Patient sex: M
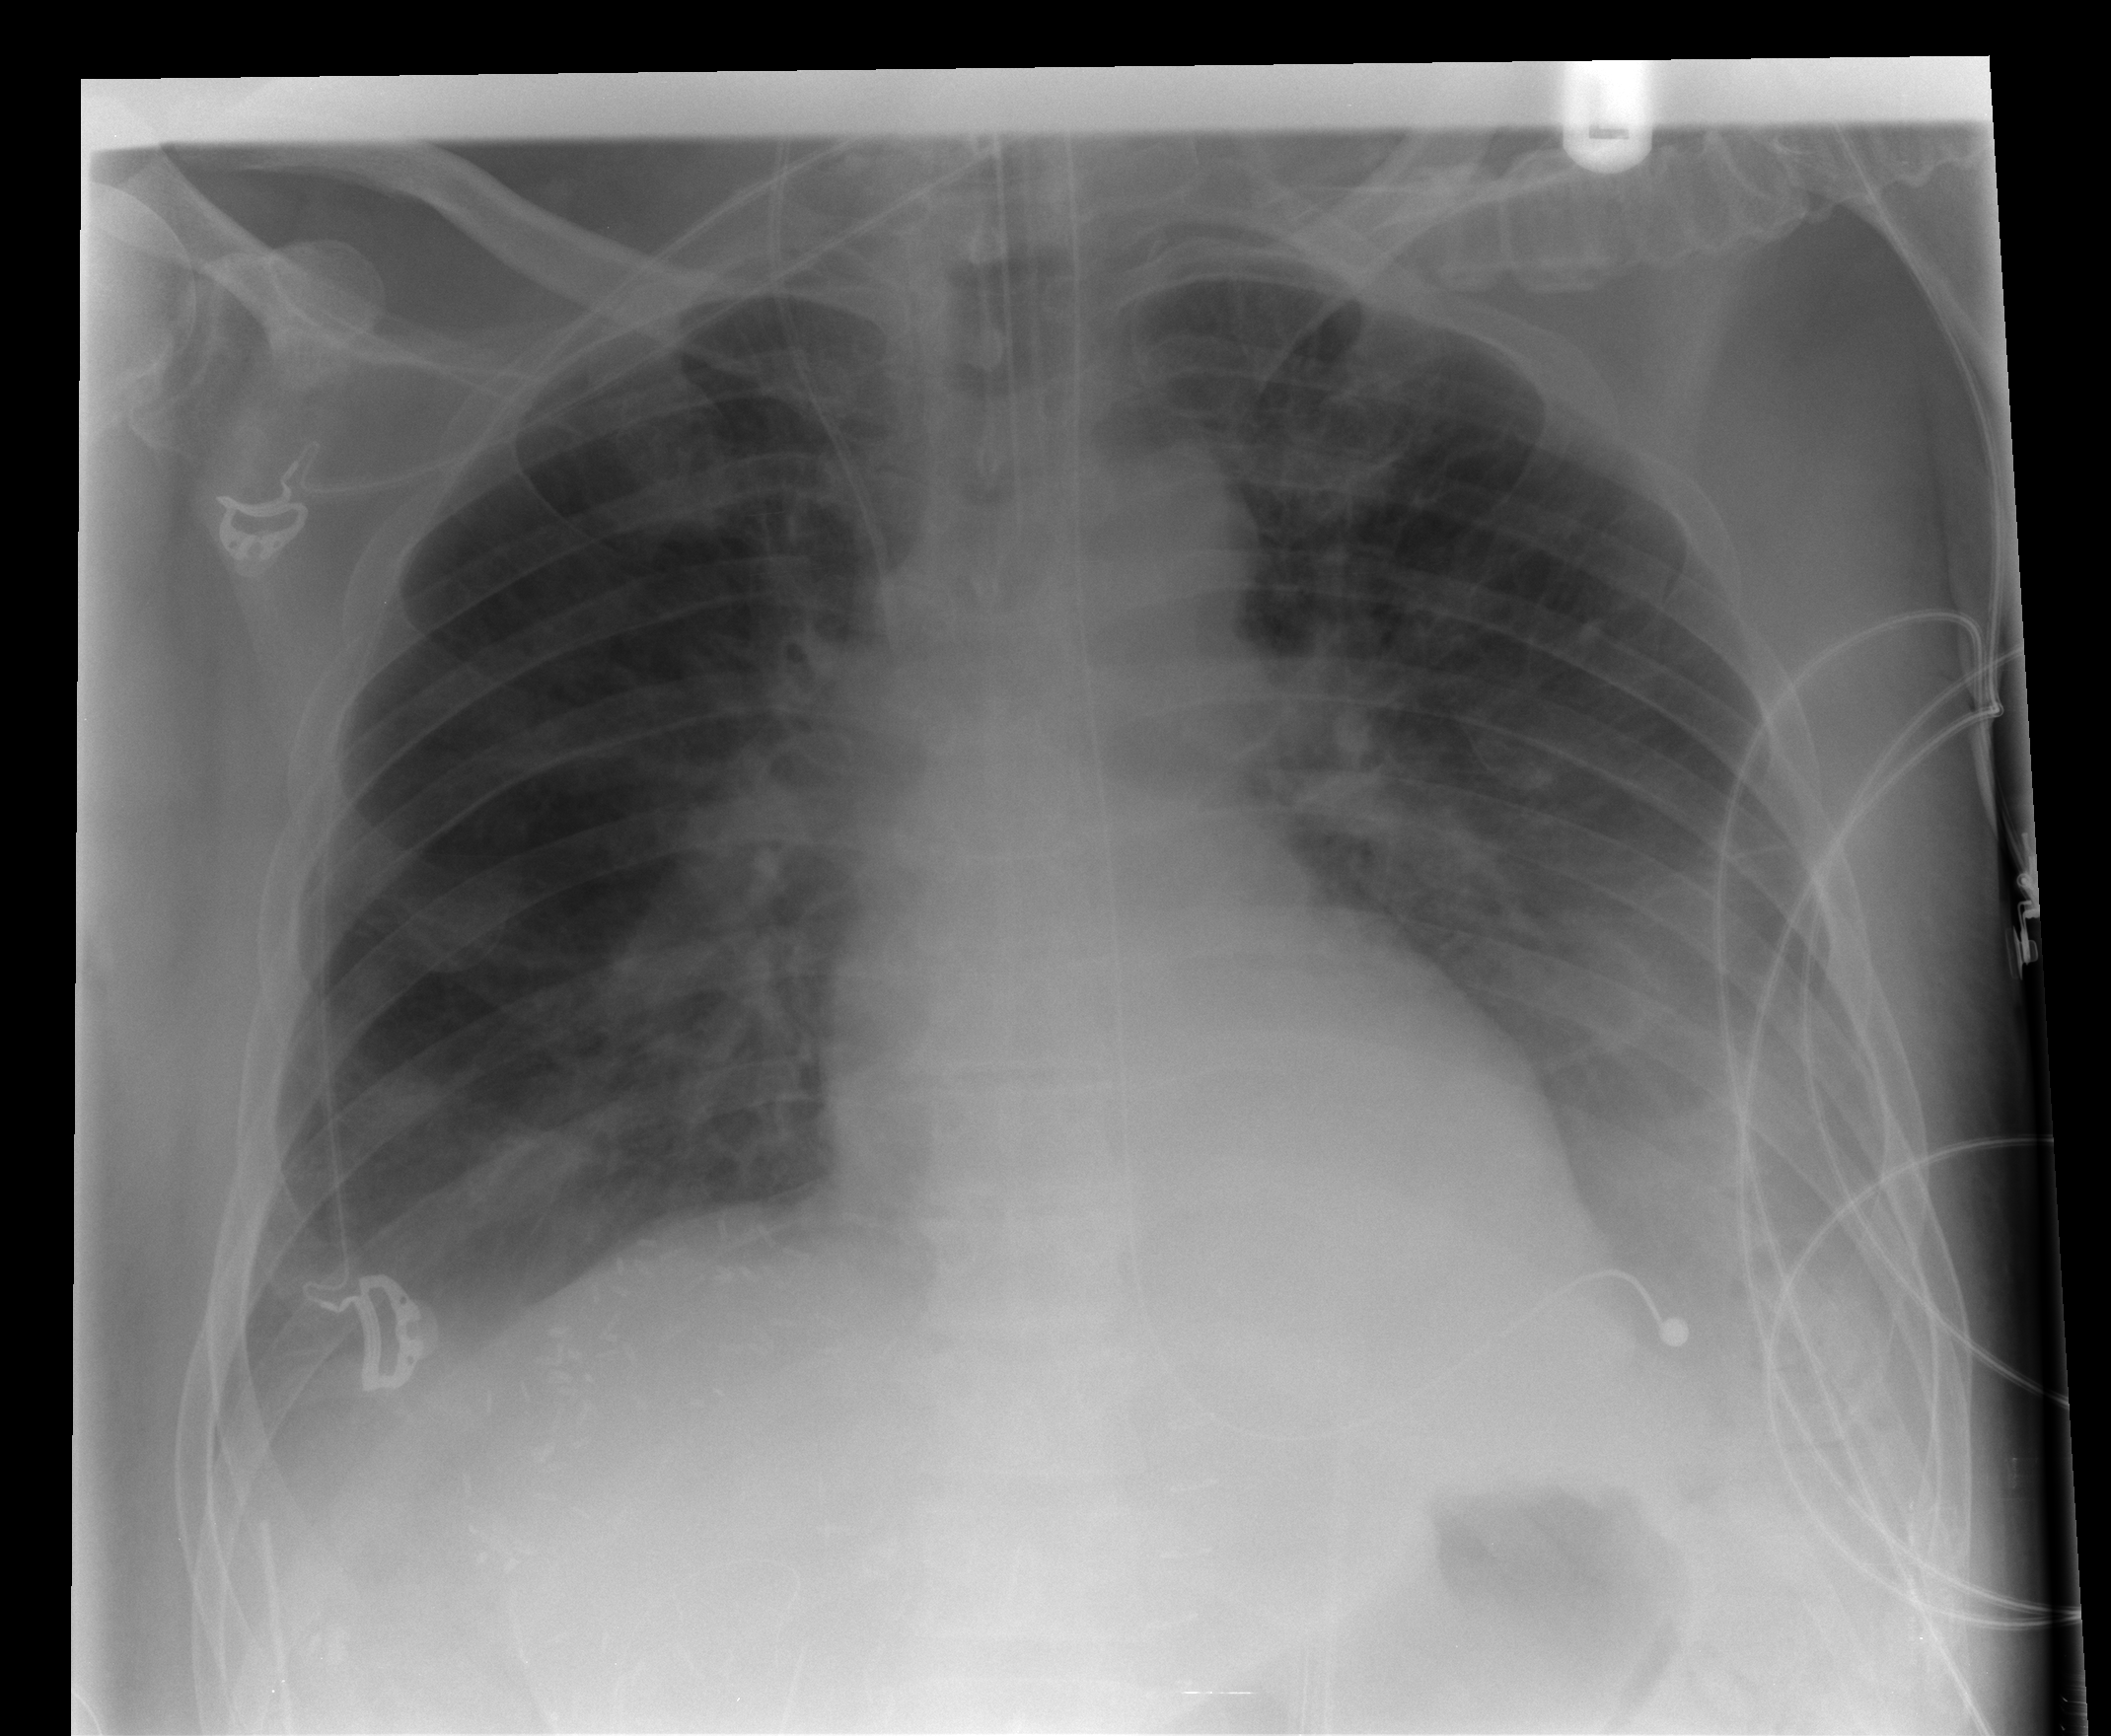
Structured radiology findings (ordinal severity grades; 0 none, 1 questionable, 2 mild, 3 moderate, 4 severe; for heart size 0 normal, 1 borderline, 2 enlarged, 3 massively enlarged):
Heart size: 0
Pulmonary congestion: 0
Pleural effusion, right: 1
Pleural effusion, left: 2
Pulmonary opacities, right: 0
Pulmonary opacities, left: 0
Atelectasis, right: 2
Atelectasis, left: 2